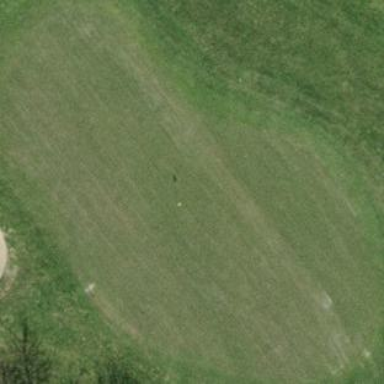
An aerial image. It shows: Picturesque green golfing area with grass land use.